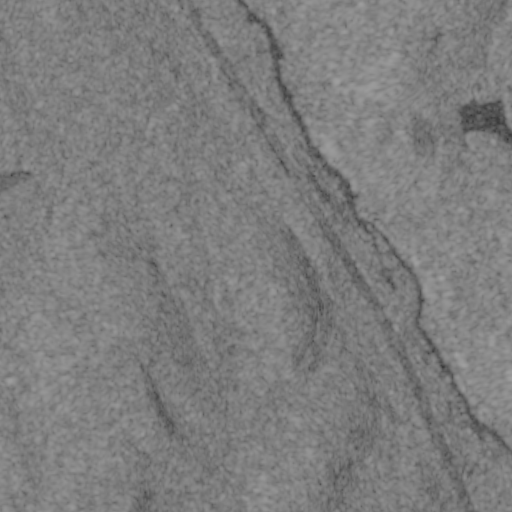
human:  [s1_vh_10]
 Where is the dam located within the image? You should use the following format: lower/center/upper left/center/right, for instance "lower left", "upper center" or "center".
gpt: The dam is located in the upper left of the image.
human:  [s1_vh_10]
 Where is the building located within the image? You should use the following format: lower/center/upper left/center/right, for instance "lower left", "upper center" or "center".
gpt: The building is located in the lower right of the image.
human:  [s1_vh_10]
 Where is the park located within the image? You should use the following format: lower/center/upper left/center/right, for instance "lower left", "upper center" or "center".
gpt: There is no park in the image.

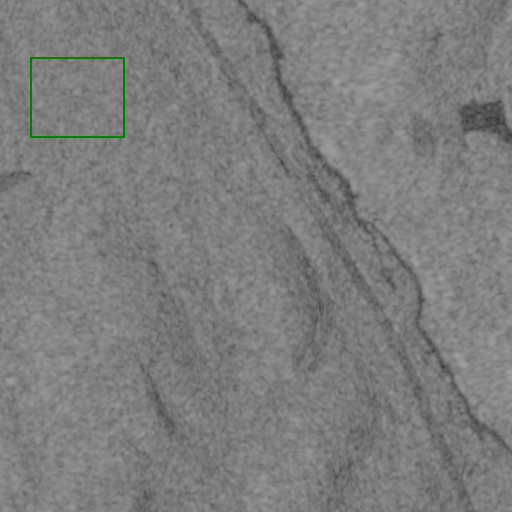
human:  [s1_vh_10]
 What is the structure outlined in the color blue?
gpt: There is no blue outline.
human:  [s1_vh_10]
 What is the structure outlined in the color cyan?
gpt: There is no structure outlined in cyan.